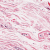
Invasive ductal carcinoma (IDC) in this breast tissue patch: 0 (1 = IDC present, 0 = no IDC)